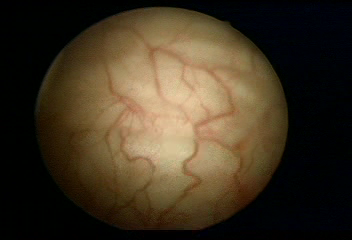
Modality: WLC
Class: Normal mucosa
Bladder cancer association: No